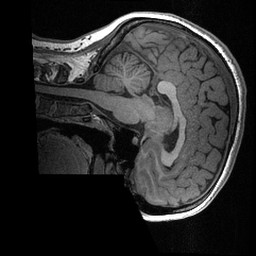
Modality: T1w
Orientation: sagittal
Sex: female
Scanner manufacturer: ge
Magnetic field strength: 3 T
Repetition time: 0.0064 s
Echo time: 0.00281 s